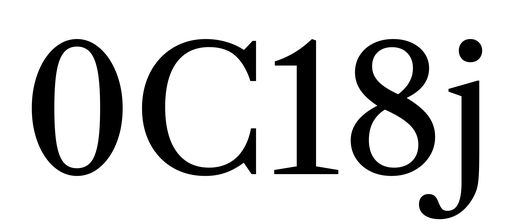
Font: LibreCaslonText_Regular